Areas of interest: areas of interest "Sport and cultural"
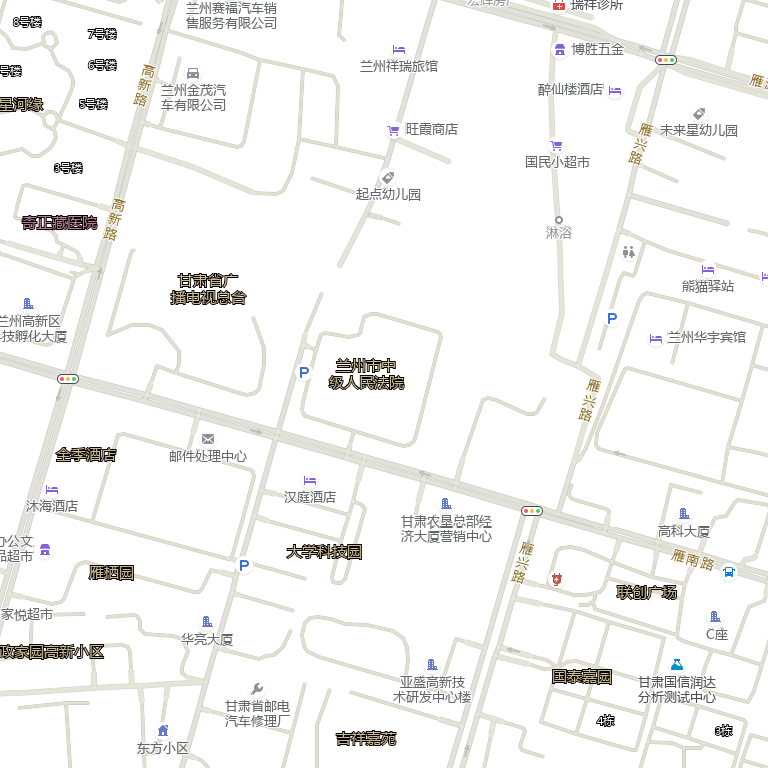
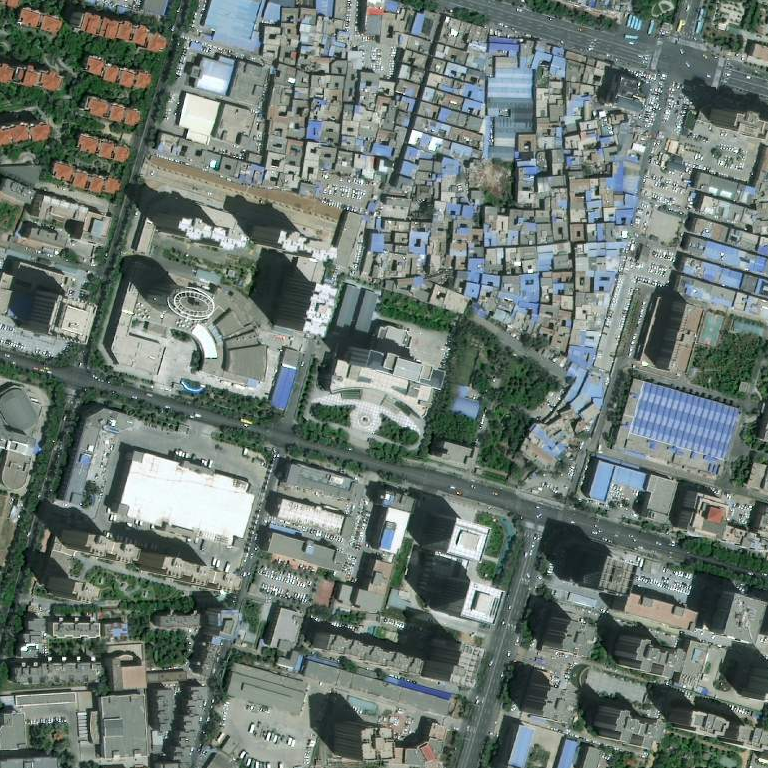